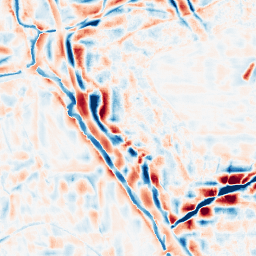
Category: wavelet
Decomposition family: wavelet_reverse_biorthogonal
Decomposition parameters: wavelet: rbio5.5
level: 4
Upsampling method: quartic
Upsampling parameters: scale: 4
Upsampling scale: 4